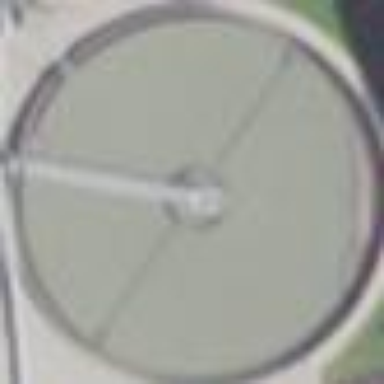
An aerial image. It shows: Image of wastewater.